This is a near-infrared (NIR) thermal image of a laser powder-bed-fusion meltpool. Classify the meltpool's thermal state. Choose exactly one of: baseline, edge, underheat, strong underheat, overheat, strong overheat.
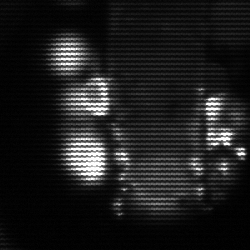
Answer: strong underheat